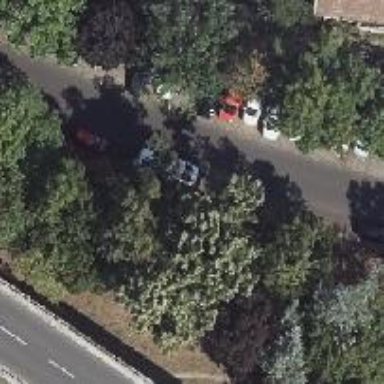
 there is cycle track. There are parallel parking lanes on both sides."